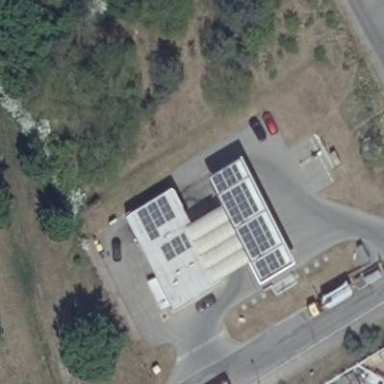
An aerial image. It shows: Commercial area with fuel station and kiosk shop.